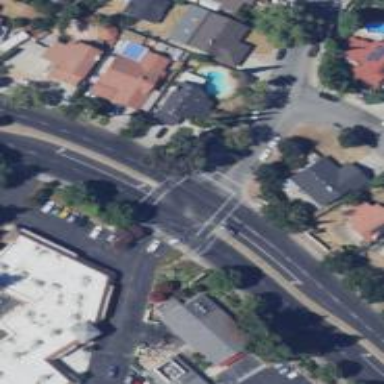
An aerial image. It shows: Solid stop line on the road.